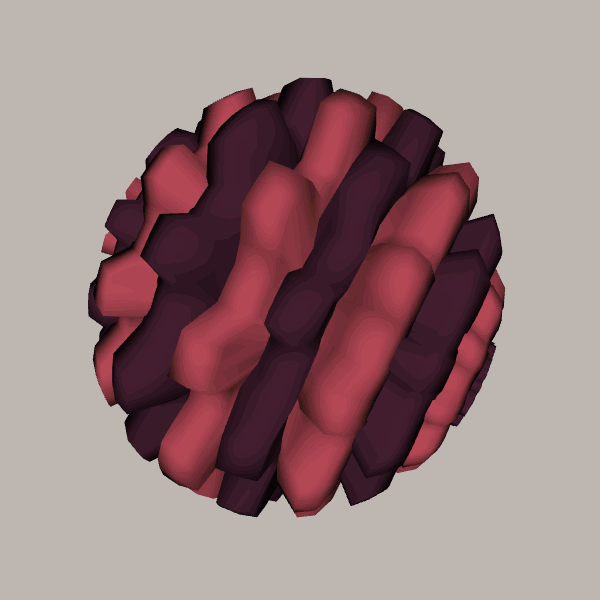
Background: light